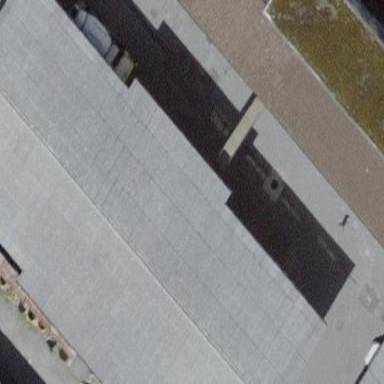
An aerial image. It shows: Commercial building.